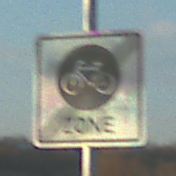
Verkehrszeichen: EndeFahrradzone
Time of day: SunriseSunset
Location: Outdoor (RoadRail)
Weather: PartlyCloudy
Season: NotSpecified
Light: Natural